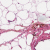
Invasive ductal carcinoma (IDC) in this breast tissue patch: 0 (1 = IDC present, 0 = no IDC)